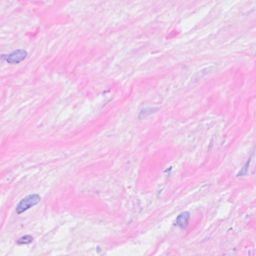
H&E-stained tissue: Breast